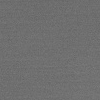
Atmospheric dust classification: dusty